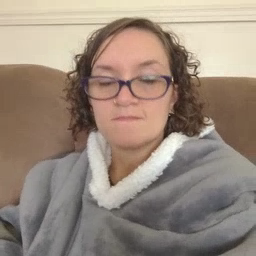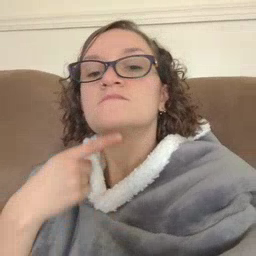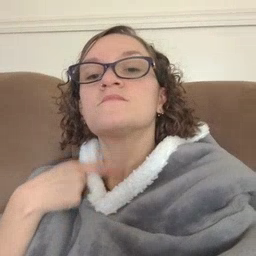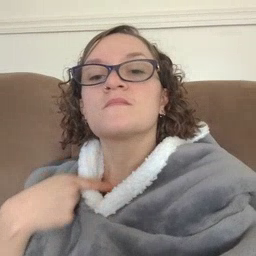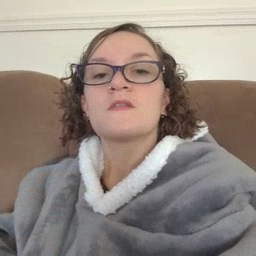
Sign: thirsty